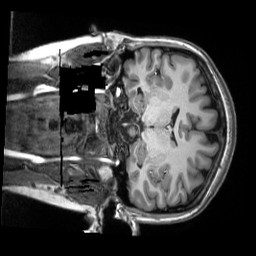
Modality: T1w
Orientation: coronal
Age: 20
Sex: female